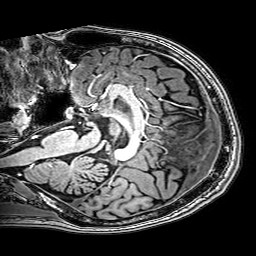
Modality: T1w
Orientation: sagittal
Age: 26
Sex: male
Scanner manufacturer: philips
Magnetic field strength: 3 T
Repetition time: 0.009 s
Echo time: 0.00351 s